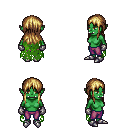
a pixel art fantasy rpg character, female body template, orc, green skin, green tattered cape, magenta pants, blonde unkempt hairstyle, metal gloves, metal boots, four views (front, back, left, right), 2x2 character sprite sheet, small pixel art, hard edges, no anti-aliasing